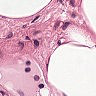
Metastatic tissue present: no